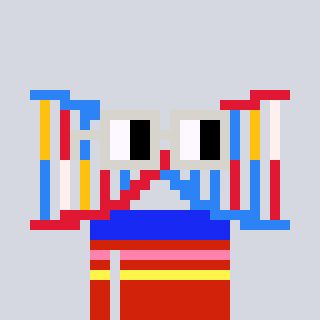
a pixel art character with square light gray glasses, a dna-shaped head and a red-colored body on a cool background